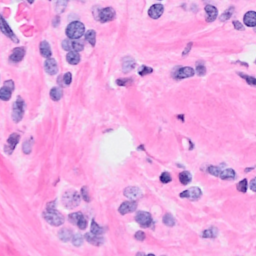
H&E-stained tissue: Breast